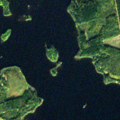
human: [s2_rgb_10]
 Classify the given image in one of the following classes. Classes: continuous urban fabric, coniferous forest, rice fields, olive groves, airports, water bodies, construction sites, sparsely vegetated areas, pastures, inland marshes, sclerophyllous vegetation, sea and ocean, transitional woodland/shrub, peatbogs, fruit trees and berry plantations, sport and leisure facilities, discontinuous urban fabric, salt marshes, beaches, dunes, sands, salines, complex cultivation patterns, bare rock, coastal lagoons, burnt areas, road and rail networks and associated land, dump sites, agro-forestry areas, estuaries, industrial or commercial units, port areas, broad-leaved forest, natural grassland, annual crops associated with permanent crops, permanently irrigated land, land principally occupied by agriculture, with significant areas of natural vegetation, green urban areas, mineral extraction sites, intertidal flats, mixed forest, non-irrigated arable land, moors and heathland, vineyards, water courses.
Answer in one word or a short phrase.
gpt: coniferous forest, mixed forest, water bodies